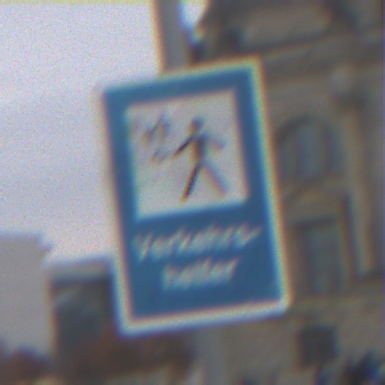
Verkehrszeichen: Verkehrshelfer
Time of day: Midday
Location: Outdoor (Suburban)
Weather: Overcast
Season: NotSpecified
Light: Natural